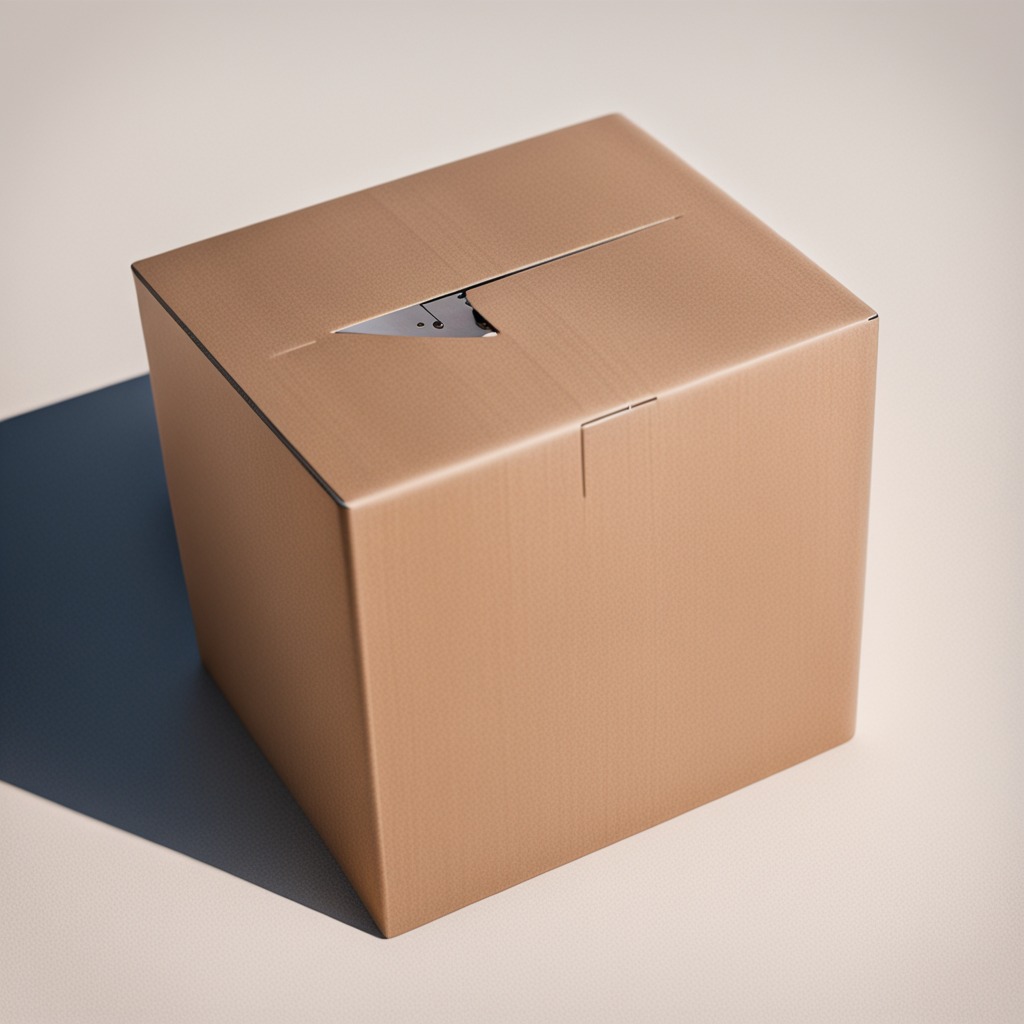
A handheld metal saw lies on the cardboard box surface in an outdoor workshop during daytime bright natural light soft shadows slightly creased but